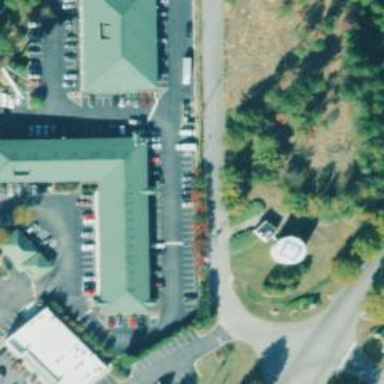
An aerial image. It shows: Hotel building.